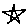
Label: star